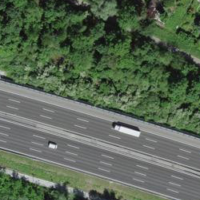
EUNIS habitat code: 57
Species observed at this site:
Pyrochroa coccinea